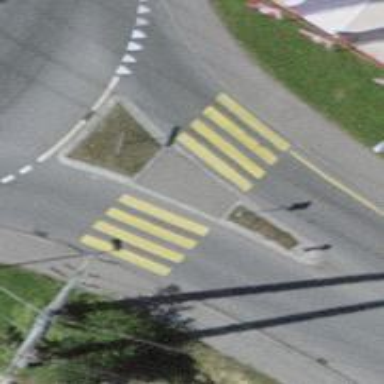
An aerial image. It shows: Kerb barrier.